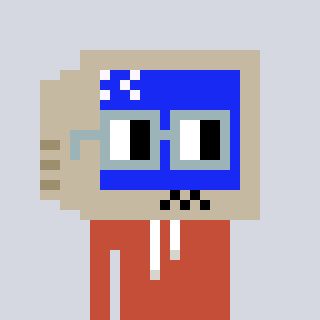
a pixel art character with square dark gray glasses, a old monitor-shaped head and a rust-colored body on a cool background